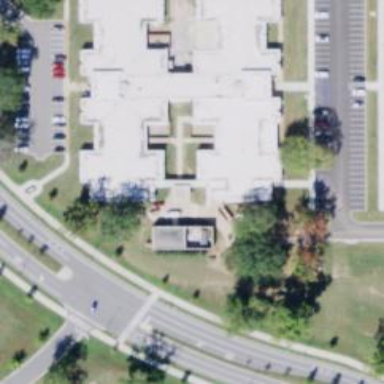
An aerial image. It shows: Clinic building.